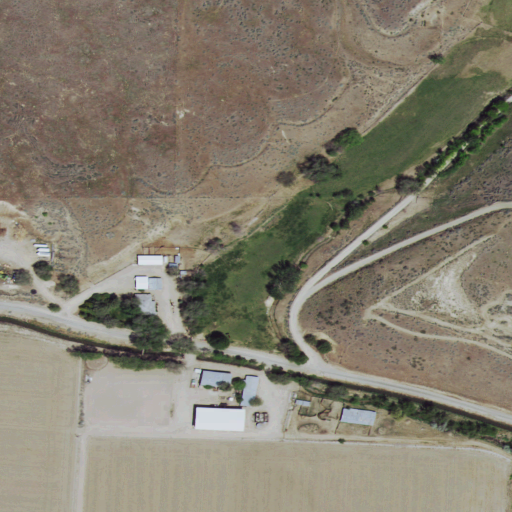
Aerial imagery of valley in Idaho named Lanktree Gulch containing grassland, pasture, cultivated crops, open development, shrub, low intensity development, and medium intensity development